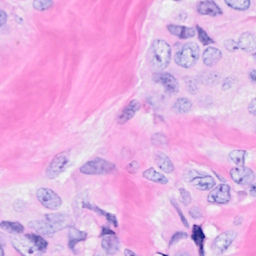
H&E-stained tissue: Breast